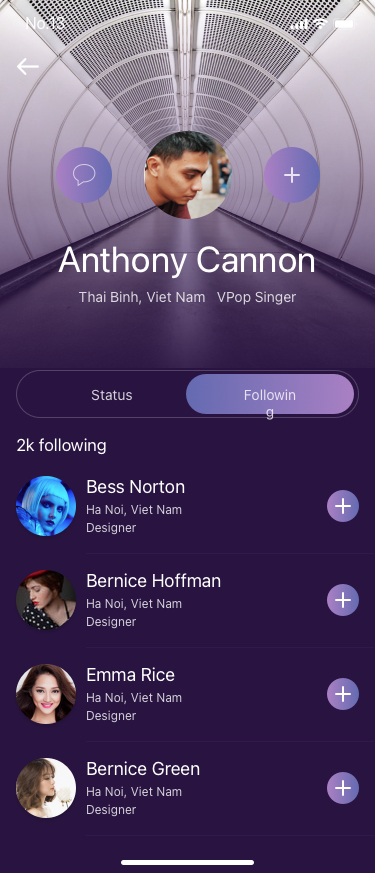
Text in this UI design:
Thai Binh, Viet Nam   VPop Singer
Anthony Cannon
Following
Status
Designer
Bernice Green
Ha Noi, Viet Nam
Designer
Emma Rice
Ha Noi, Viet Nam
Designer
Bernice Hoffman
Ha Noi, Viet Nam
Designer
Bess Norton
Ha Noi, Viet Nam
2k following